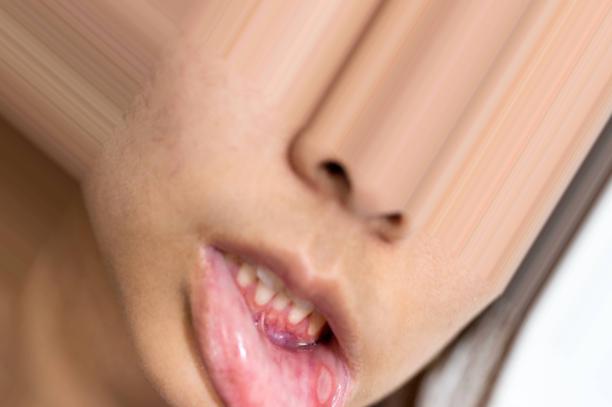
Condition: Mouth Ulcer